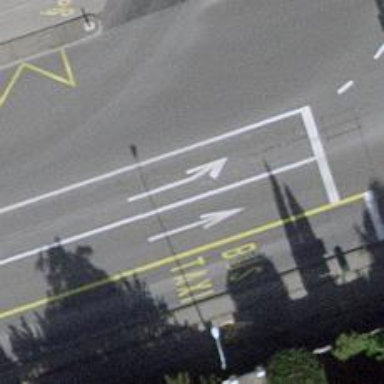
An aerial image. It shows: Bus stop with shelter for public transport.